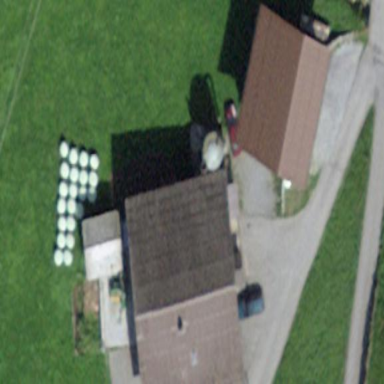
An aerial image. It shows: Farm building.